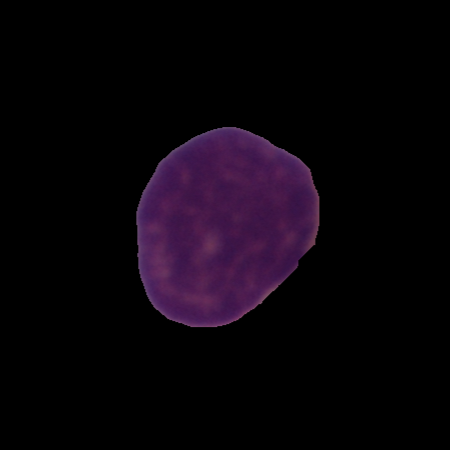
Label: healthy